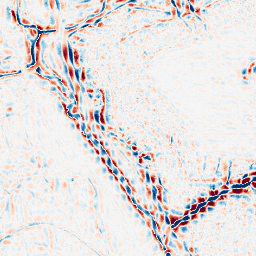
Category: wavelet
Decomposition family: wavelet_biorthogonal
Decomposition parameters: wavelet: bior4.4
level: 3
Upsampling method: quintic
Upsampling parameters: scale: 4
Upsampling scale: 4